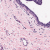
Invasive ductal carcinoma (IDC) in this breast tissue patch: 0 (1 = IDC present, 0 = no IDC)